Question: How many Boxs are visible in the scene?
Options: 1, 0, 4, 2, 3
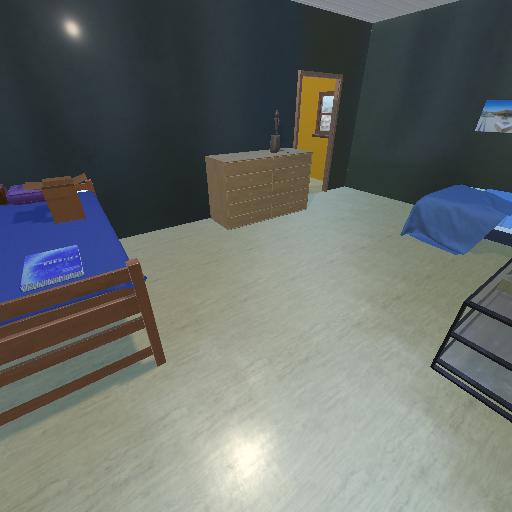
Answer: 1